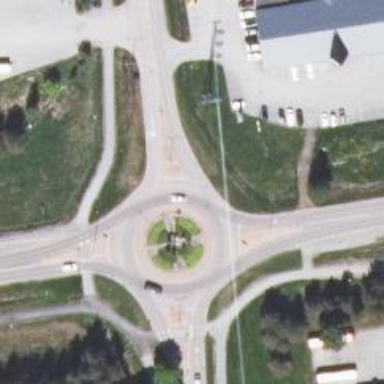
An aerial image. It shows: Roundabout at tertiary road junction.